Question: I have a list of values coming from a PGSQL database that looks something like this:
'''
198
199
1S
2
20
997
998
999
C1
C10
A
'''
I'm looking to parse this field a bit into individual components, which I assume would take two regexp_replace function uses in my SQL. Essentially, any non-numeric character that appears before numeric ones needs to be returned for one column, and the other column would show all non-numeric characters appearing AFTER numeric ones.
The above list would then be split into this layout as the result from PG:

I have created a function that strips out the non-numeric characters (the last column) and casts it as an Integer, but I can't figure out the regex to return the string values prior to the number, or those found after the number.
All I could come up with so far, with my next to non-existant regex knowledge, was this: 'regexp_replace(fieldname, '[^A-Z]+', '', 'g')', which just strips out anything not A-Z, but I can;t get to to work with strings before numeric values, or after them.
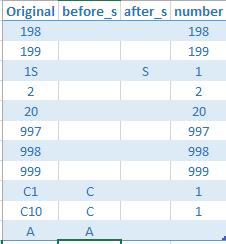
Answer: For extracting the characters before the digits:
'''
regexp_replace(fieldname, '\d.*$', '')
'''
For extracting the characters after the digits:
'''
regexp_replace(fieldname, '^([^\d]*\d*)', '')
'''
Note that:
- - -
'''
select
fieldname as original,
regexp_replace(fieldname, '\d.*$', '') as before_s,
regexp_replace(fieldname, '^([^\d]*\d*)', '') as after_s,
cast(nullif(regexp_replace(fieldname, '[^\d]', '', 'g'), '') as integer) as number
from mytable;
'''
See <URL>.